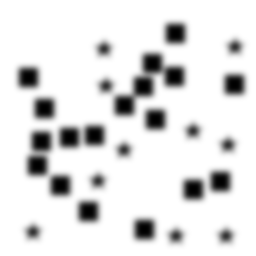
Squares: 18
Triangles: 0
Stars: 10
Total shapes: 28